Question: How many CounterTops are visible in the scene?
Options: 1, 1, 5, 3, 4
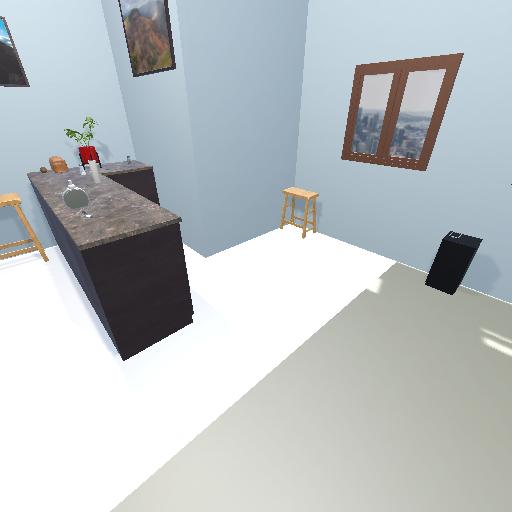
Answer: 1